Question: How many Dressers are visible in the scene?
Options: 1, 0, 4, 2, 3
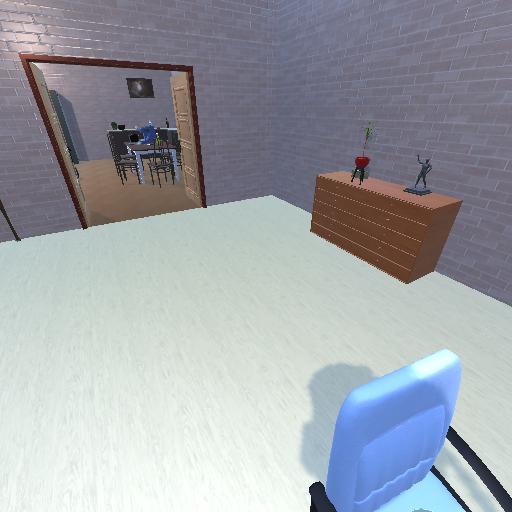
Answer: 1